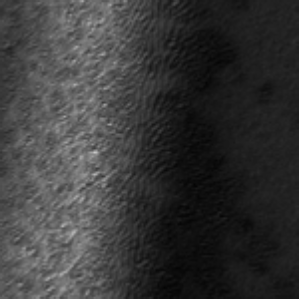
Label: frost